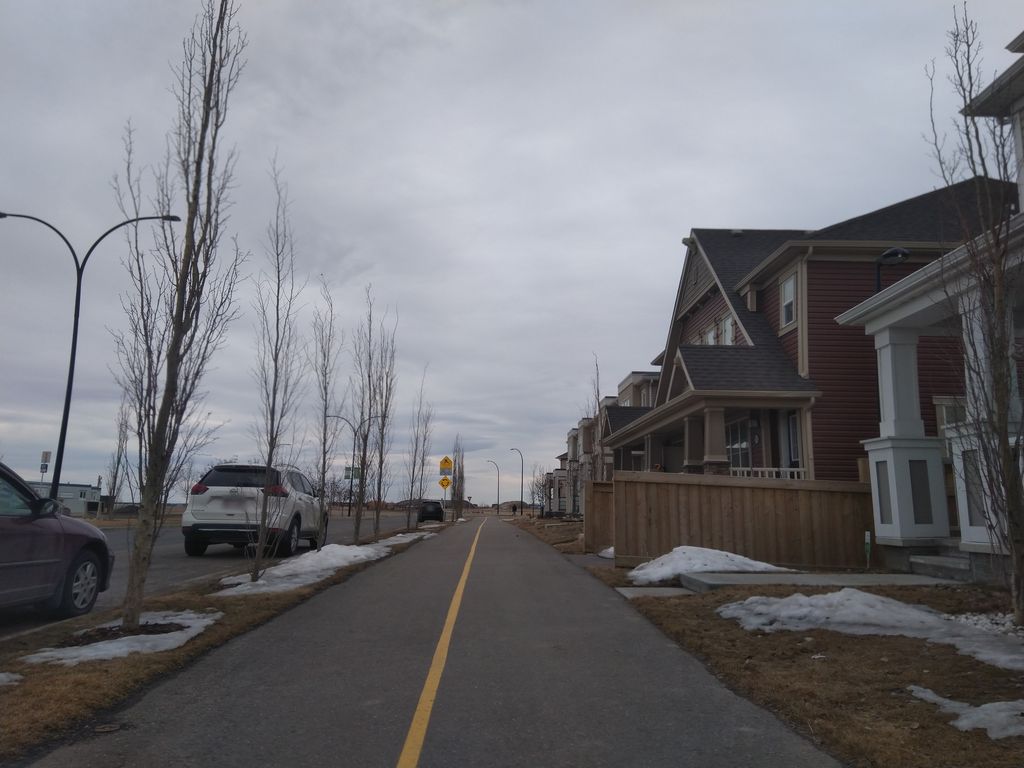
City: calgary